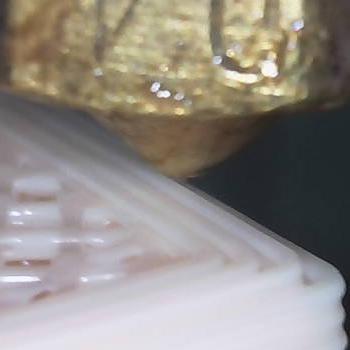
Flow rate: 66%